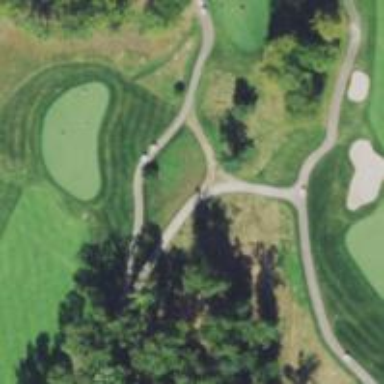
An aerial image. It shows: Footway that resembles golf path.